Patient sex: M
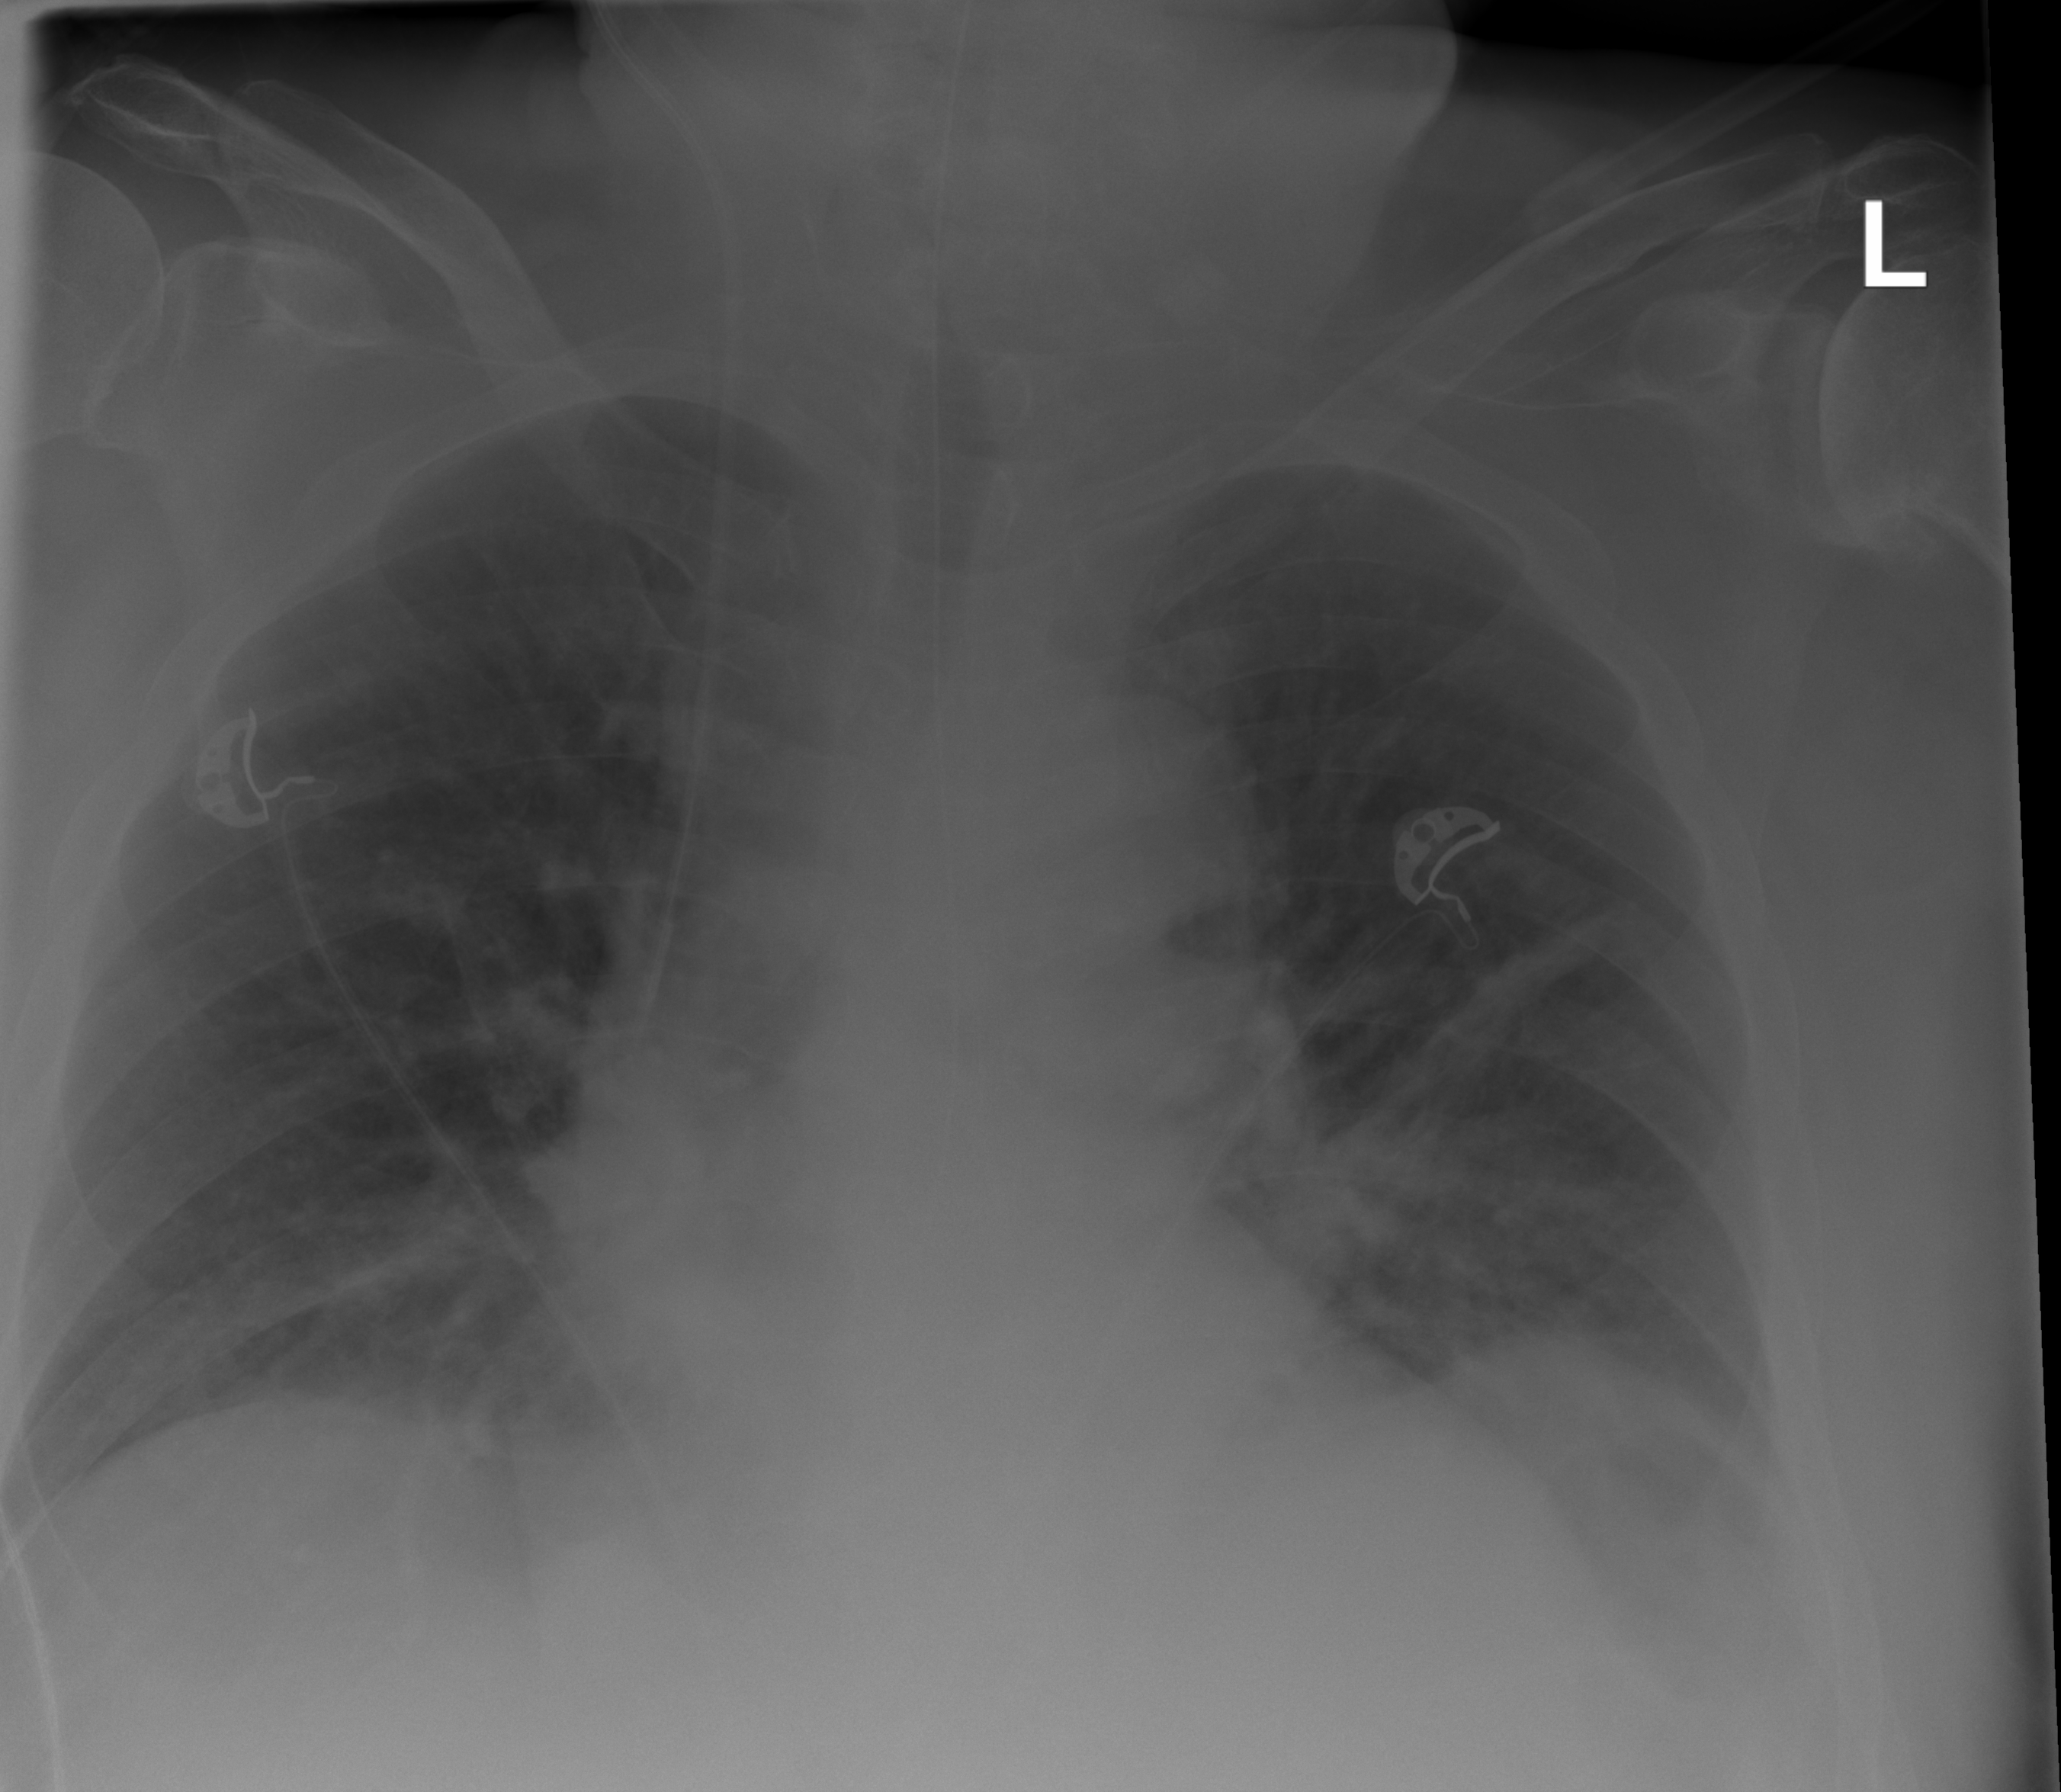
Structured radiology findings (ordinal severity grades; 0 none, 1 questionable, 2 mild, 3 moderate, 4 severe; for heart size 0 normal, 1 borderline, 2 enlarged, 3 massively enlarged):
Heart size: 0
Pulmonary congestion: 2
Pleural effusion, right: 0
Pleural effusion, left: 2
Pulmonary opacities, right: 2
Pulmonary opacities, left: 2
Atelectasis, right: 2
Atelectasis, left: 2